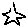
Label: star